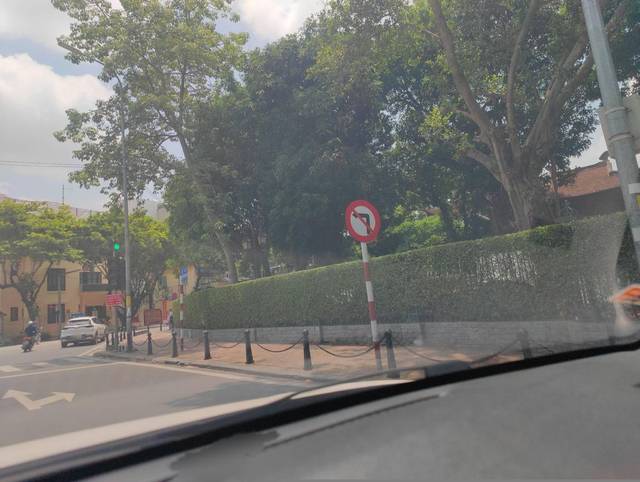
Region: Vietnam
Coordinates: 21.03, 105.836